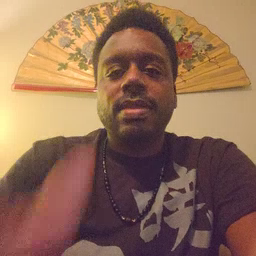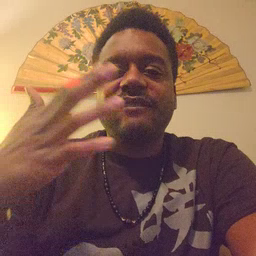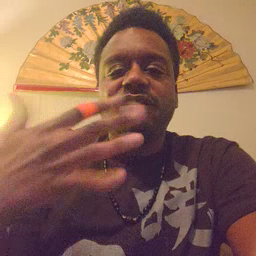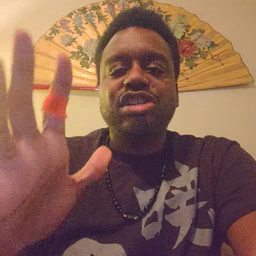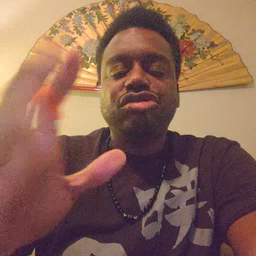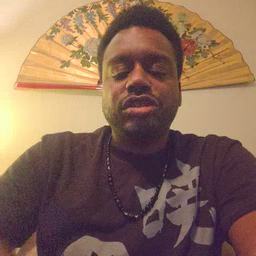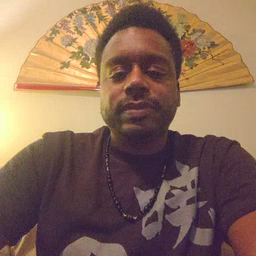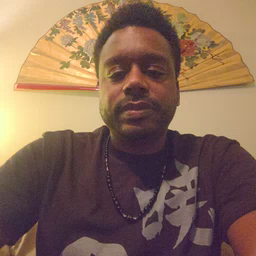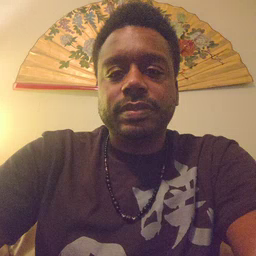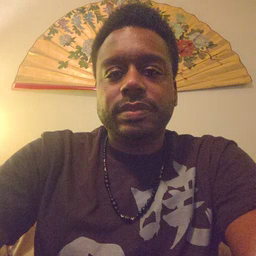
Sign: finish